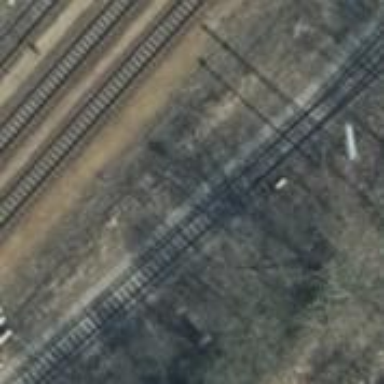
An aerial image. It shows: Railway switch.